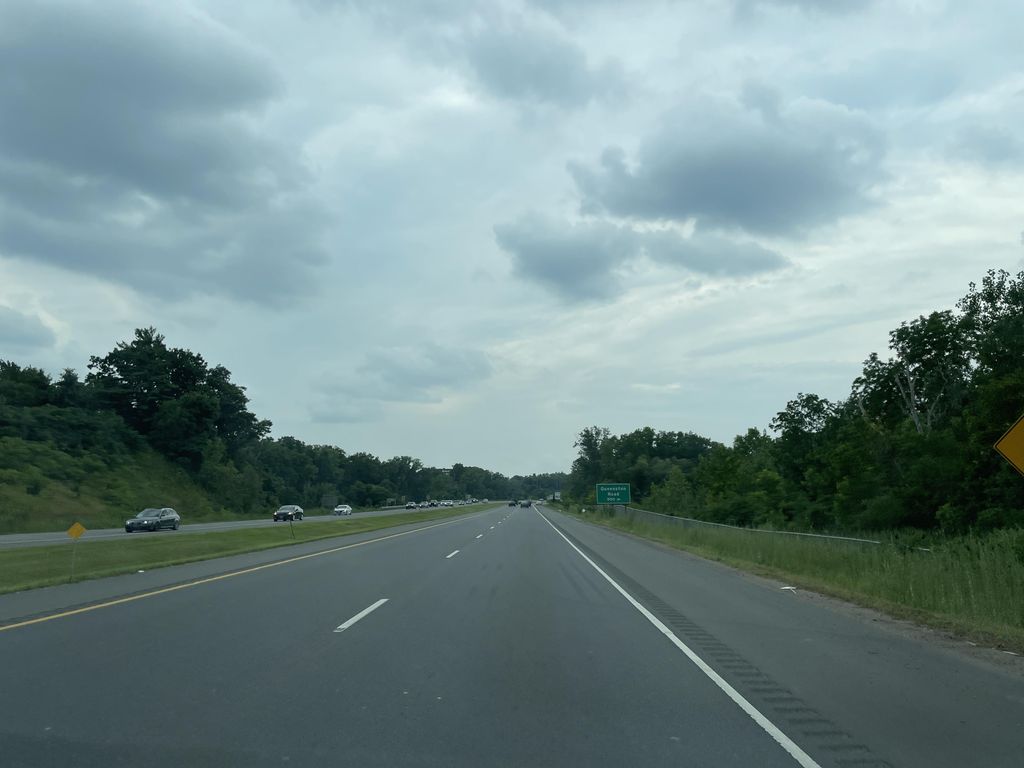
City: hamilton